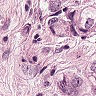
Metastatic tissue present: yes